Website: apple
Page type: account-dashboard
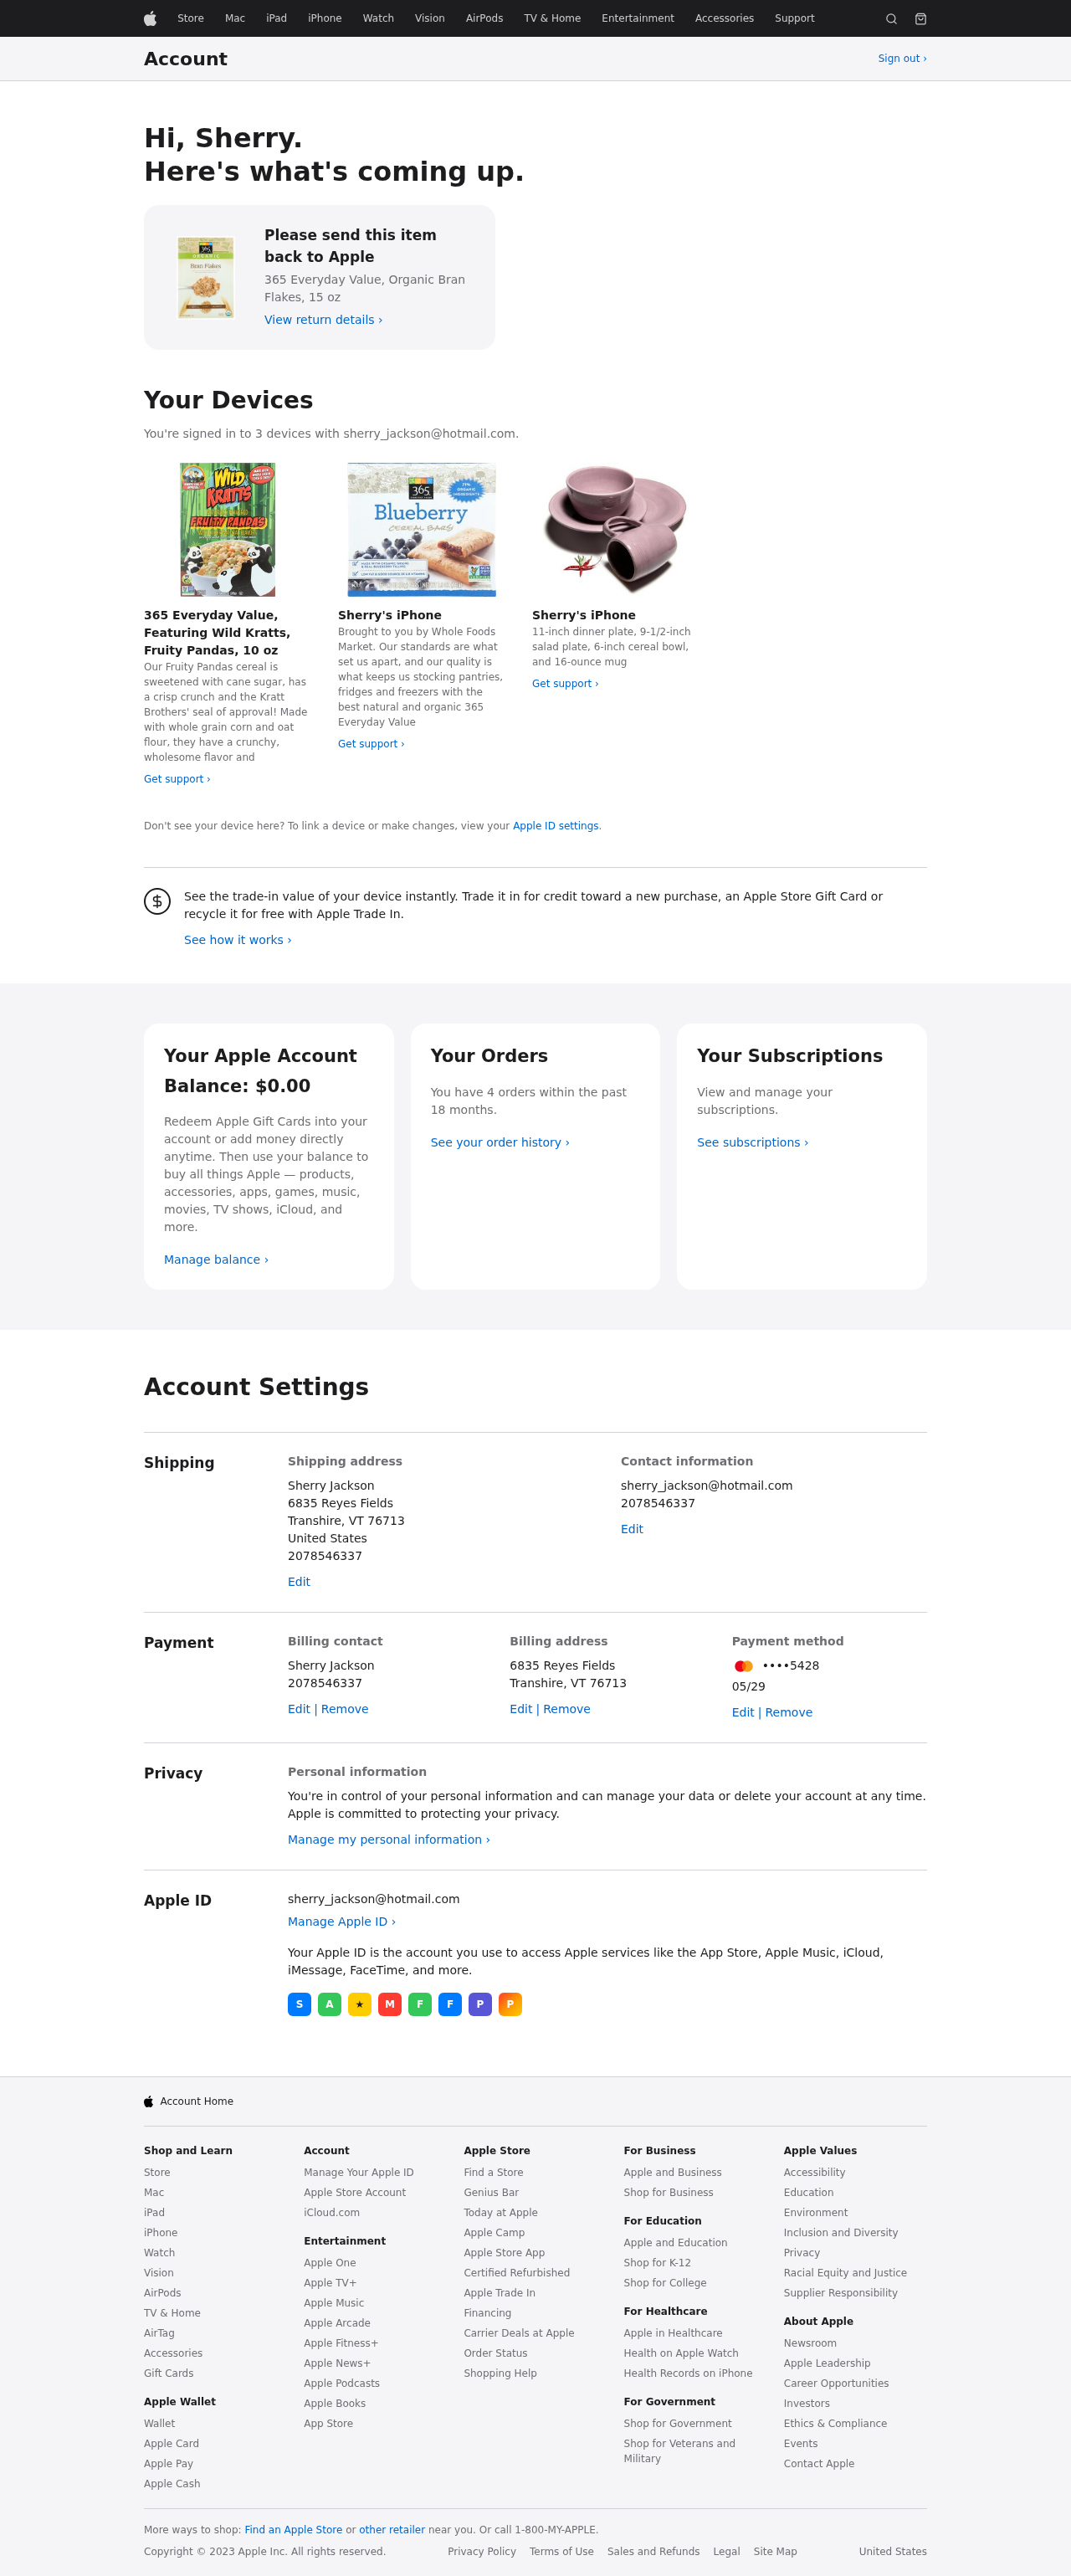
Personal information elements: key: PII_CITY_STATE_ZIP
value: Transhire, VT 76713
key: PII_EMAIL
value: sherry_jackson@hotmail.com
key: PII_FIRSTNAME
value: Sherry
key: PII_FULLNAME
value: Sherry Jackson
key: PII_PHONE
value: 2078546337
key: PII_STREET
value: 6835 Reyes Fields
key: PII_EMAIL2
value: sherry_jackson@hotmail.com
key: PII_EMAIL3
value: sherry_jackson@hotmail.com
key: PII_PHONE_LINE
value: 6337
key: PII_PHONE_SUFFIX
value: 6337
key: PII_LOCATION23_POSTCODE_EXT
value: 4633
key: PII_PHONE2
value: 2078546337
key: PII_PHONE3
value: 2078546337
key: PII_PHONE_NUMERIC
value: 2078546337
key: PII_PHONE_LINE_NUMERIC
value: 6337
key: PII_PHONE_SUFFIX_NUMERIC
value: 6337
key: PII_LOCATION23_POSTCODE_EXT_NUMERIC
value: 4633
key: PII_PHONE2_NUMERIC
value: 2078546337
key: PII_PHONE3_NUMERIC
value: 2078546337
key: PII_PHONE_DIGITS
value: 2078546337
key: PII_PHONE_LAST4
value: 6337
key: PII_LASTNAME
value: Jackson
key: PII_FULLNAME2
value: Sherry Jackson
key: PII_FULLNAME3
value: Sherry Jackson
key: PII_FIRSTNAME2
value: Sherry
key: PII_FIRSTNAME3
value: Sherry
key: PII_LASTNAME2
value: Jackson
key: PII_LASTNAME3
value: Jackson
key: PII_FIRSTNAME_DERIVED
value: Sherry
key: PII_LASTNAME_DERIVED
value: Jackson
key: PII_FULLNAME_DERIVED
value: Sherry Jackson
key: PII_NAME_FULL_DERIVED
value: Sherry Jackson
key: PII_STREET2
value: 6835 Reyes Fields
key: PII_CITY_STATE_ZIP2
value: Transhire, VT 76713
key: PII_CARD_LAST4
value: ••••5428
Product elements: key: PRODUCT1_NAME
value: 365 Everyday Value, Organic Bran Flakes, 15 oz
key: PRODUCT2_DESC
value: Our Fruity Pandas cereal is sweetened with cane sugar, has a crisp crunch and the Kratt Brothers' seal of approval! Made with whole grain corn and oat flour, they have a crunchy, wholesome flavor and
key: PRODUCT2_NAME
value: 365 Everyday Value, Featuring Wild Kratts, Fruity Pandas, 10 oz
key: PRODUCT3_DESC
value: Brought to you by Whole Foods Market. Our standards are what set us apart, and our quality is what keeps us stocking pantries, fridges and freezers with the best natural and organic 365 Everyday Value
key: PRODUCT4_DESC
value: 11-inch dinner plate, 9-1/2-inch salad plate, 6-inch cereal bowl, and 16-ounce mug
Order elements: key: ORDER_COUNT
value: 4
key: ORDER_HISTORY_MONTHS
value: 18
Other elements: key: NUM_DEVICES
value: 3
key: ACCOUNT_BALANCE
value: $0.00